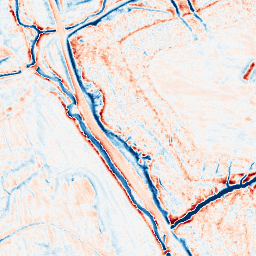
Category: edge_preserving
Decomposition family: anisotropic_diffusion
Decomposition parameters: iterations: 20
kappa: 10
gamma: 0.2
Upsampling method: quintic
Upsampling parameters: scale: 4
Upsampling scale: 4